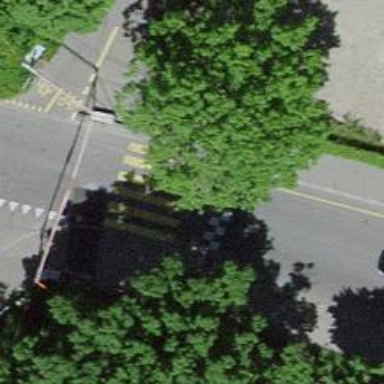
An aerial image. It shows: Kerb serving as barrier.